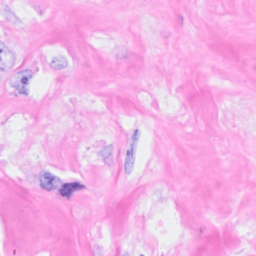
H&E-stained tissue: Breast